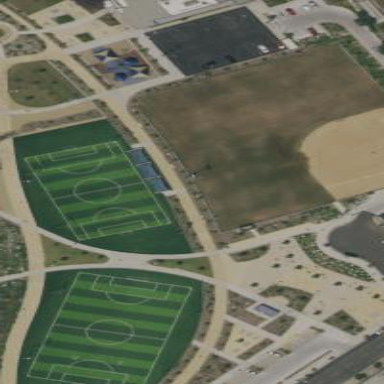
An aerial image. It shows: Soccer pitch for leisure land activities.